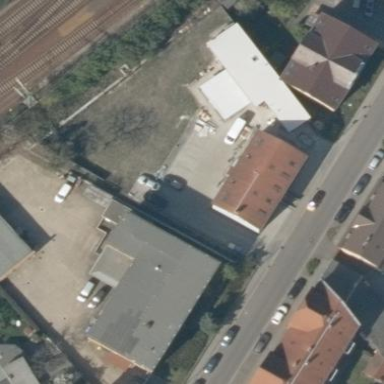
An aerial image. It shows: Commercial building.